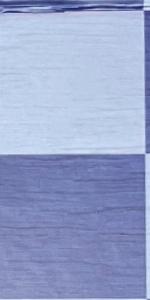
Label: Empty